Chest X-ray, AP view. Patient: 13 years old, sex M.
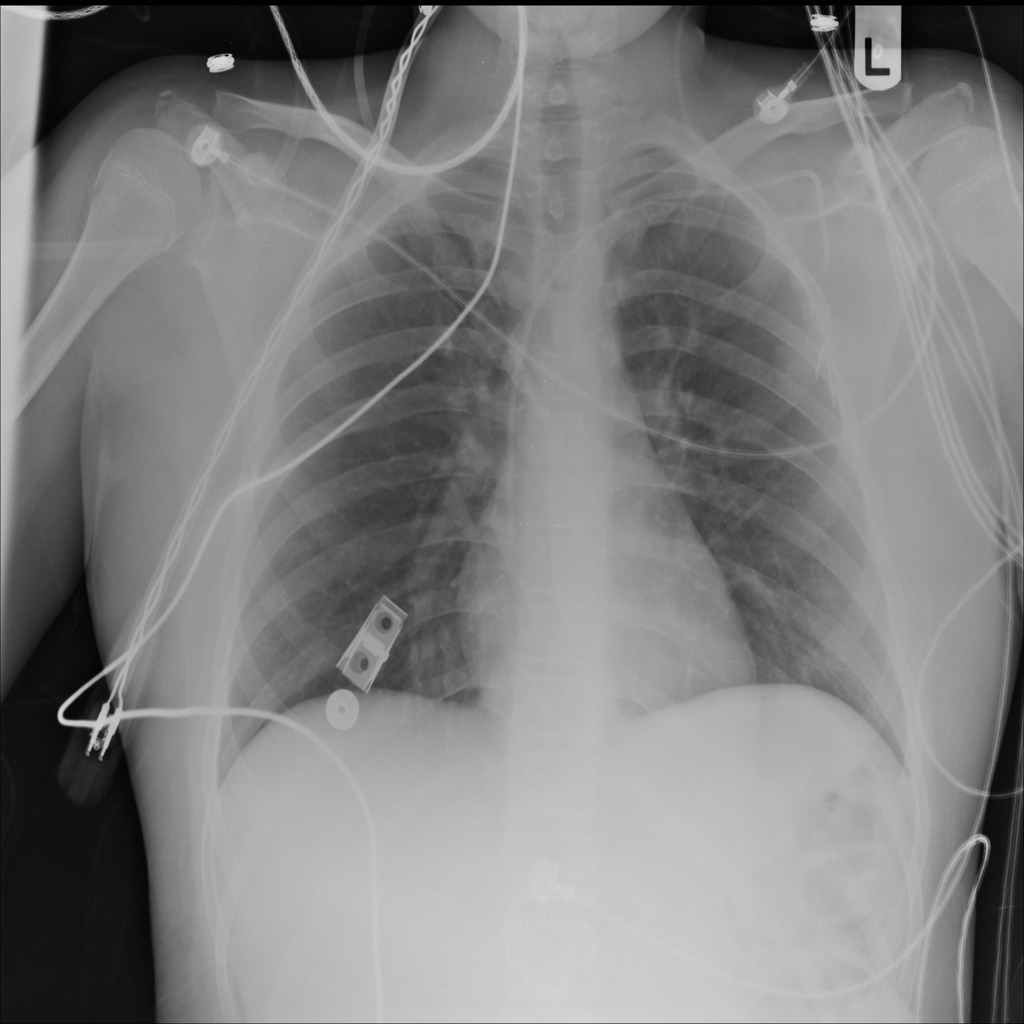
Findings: No Finding